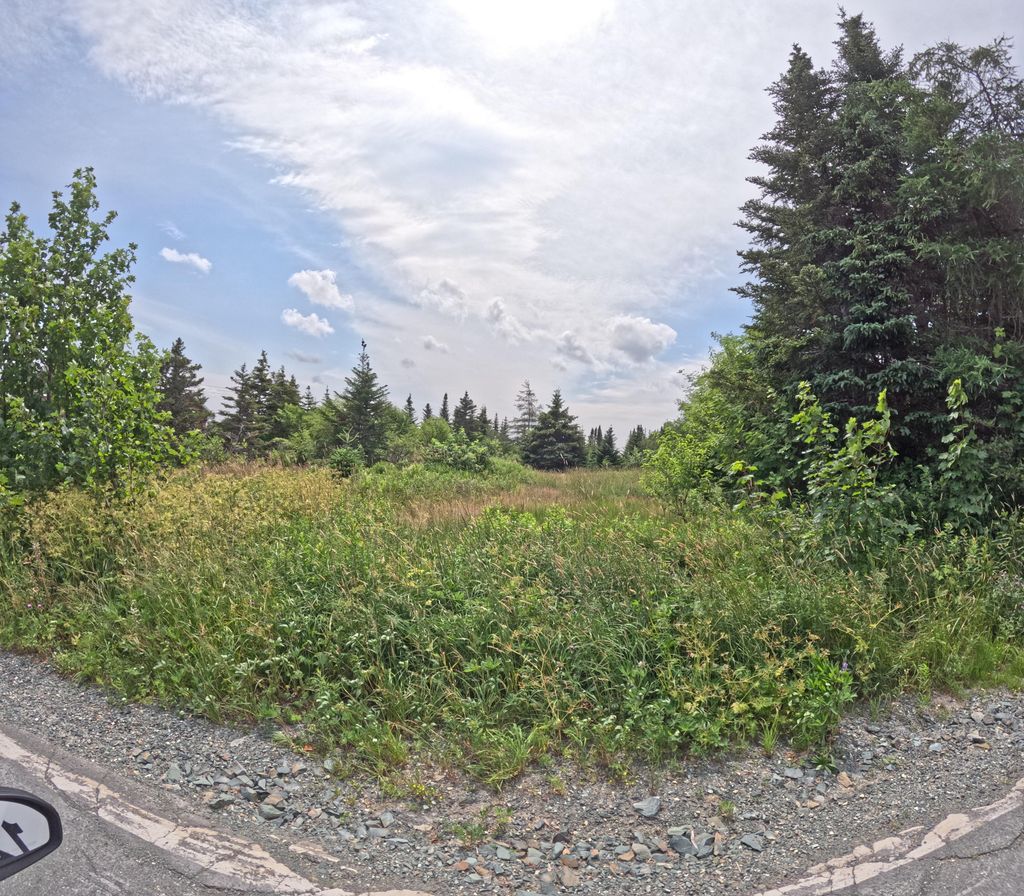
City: st_johns